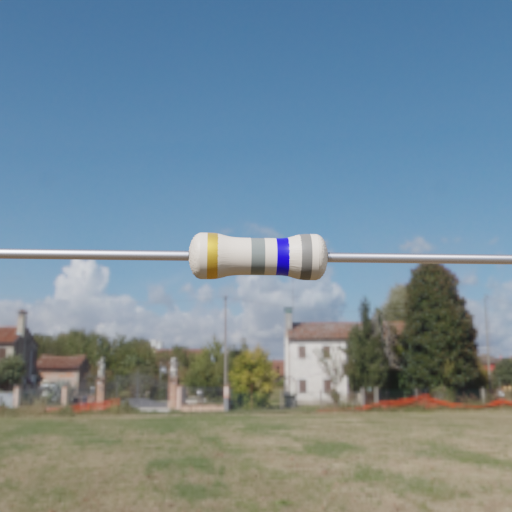
Resistor colour bands (in order): gold, gray, blue, gray